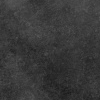
Atmospheric dust classification: dusty